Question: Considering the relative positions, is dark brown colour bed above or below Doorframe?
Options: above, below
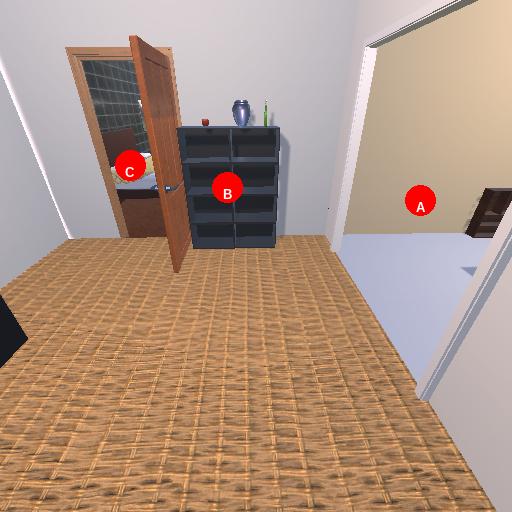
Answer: above